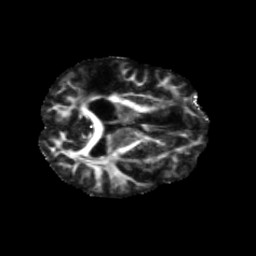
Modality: FA
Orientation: axial
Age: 62
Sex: female
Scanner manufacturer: siemens
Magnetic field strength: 3 T
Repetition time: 5.47 s
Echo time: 0.0854 s